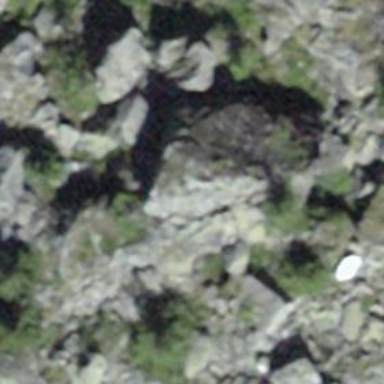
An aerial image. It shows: Landscape dominated by bare rock.